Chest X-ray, AP view. Patient: 53 years old, sex M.
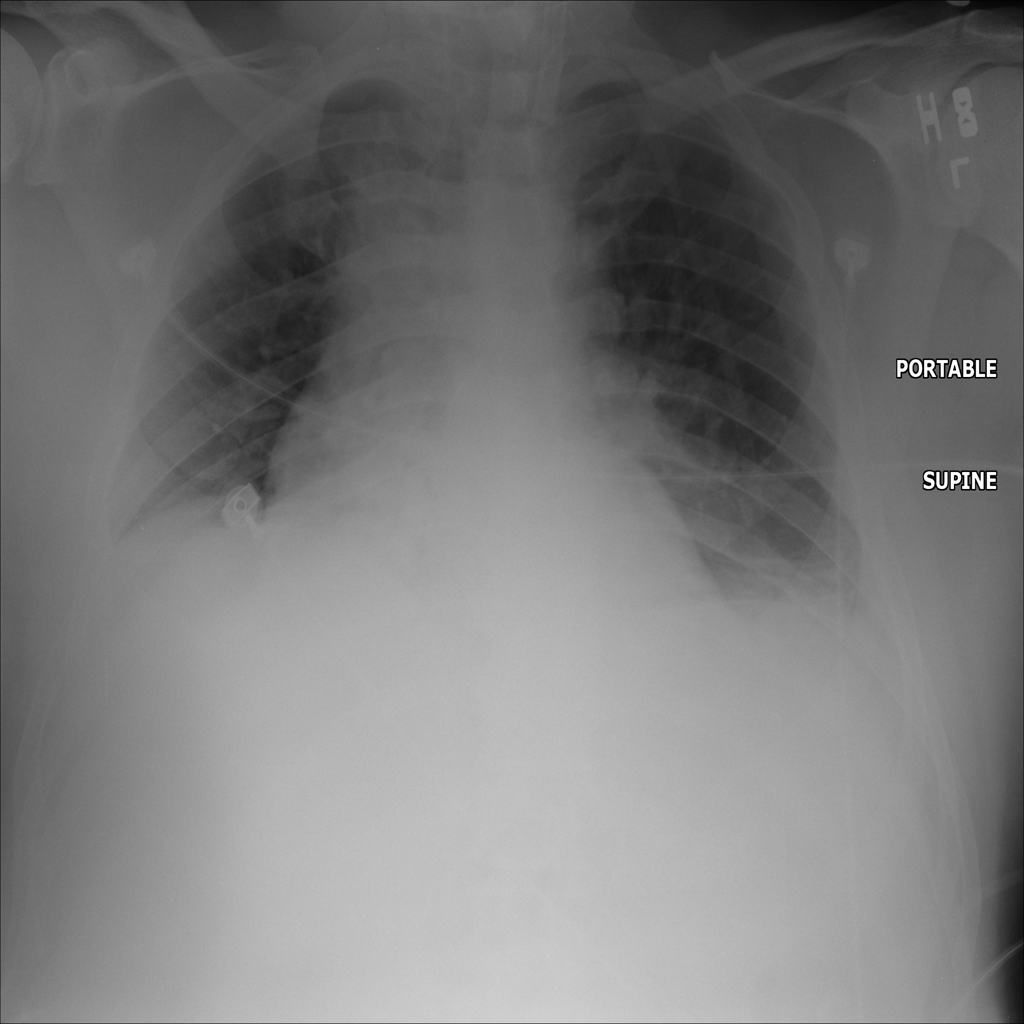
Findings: Atelectasis